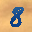
Label: 8